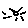
Label: sun